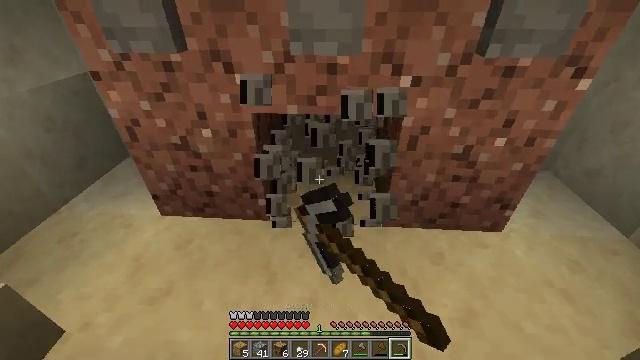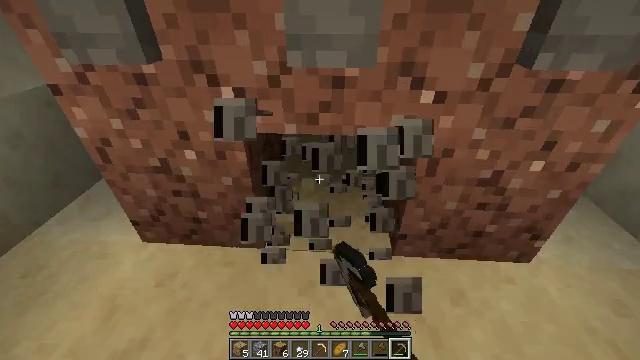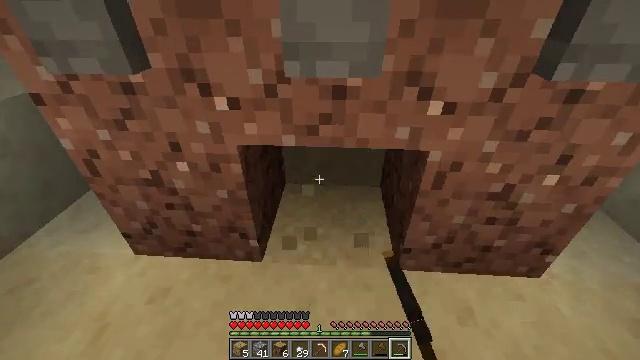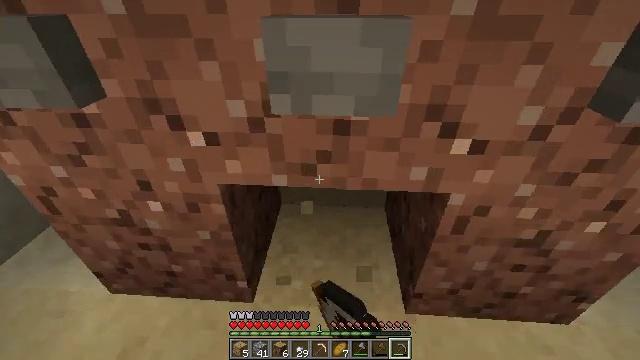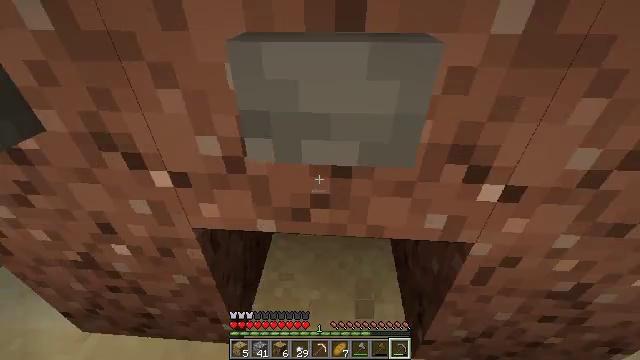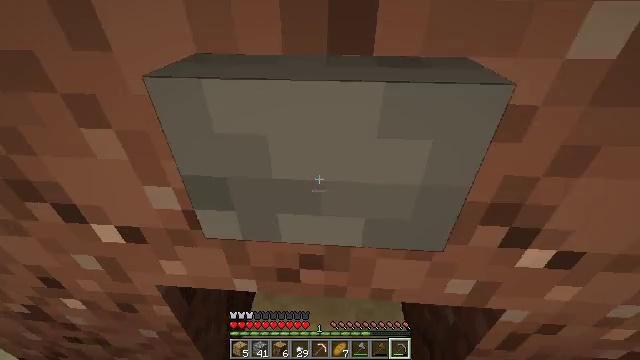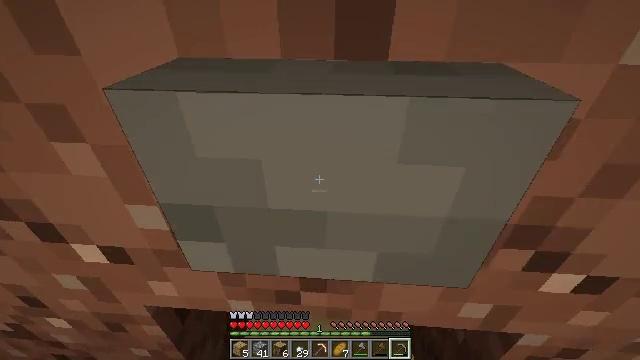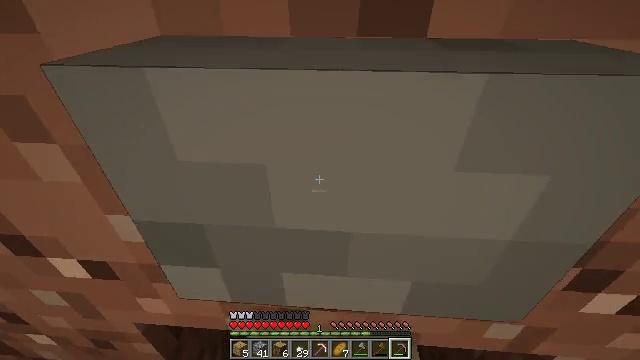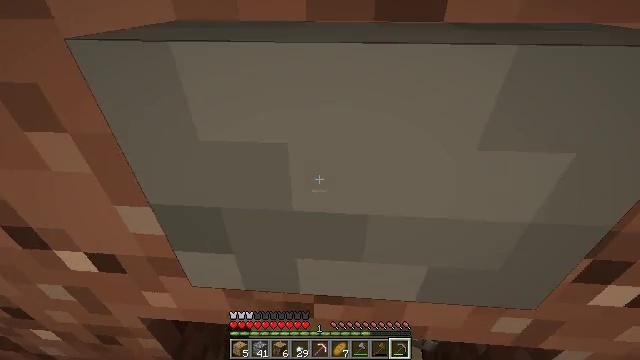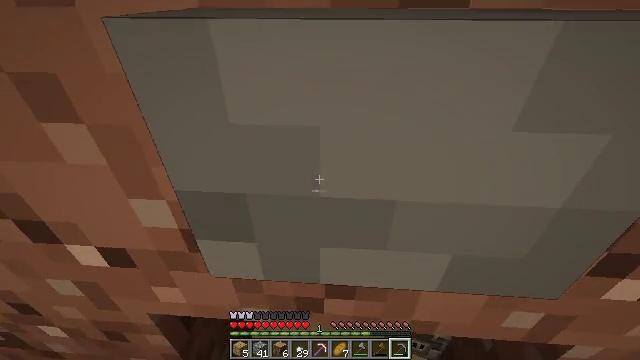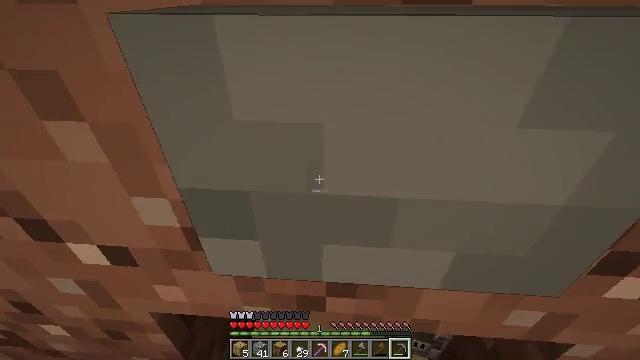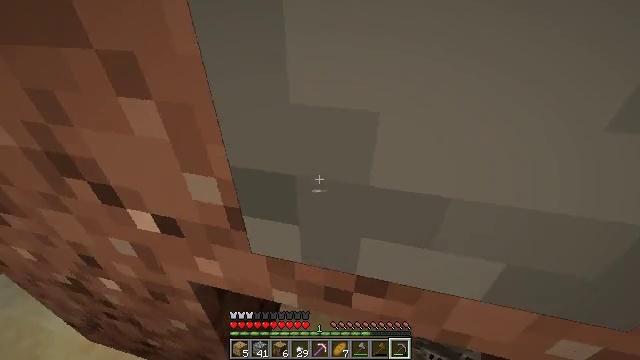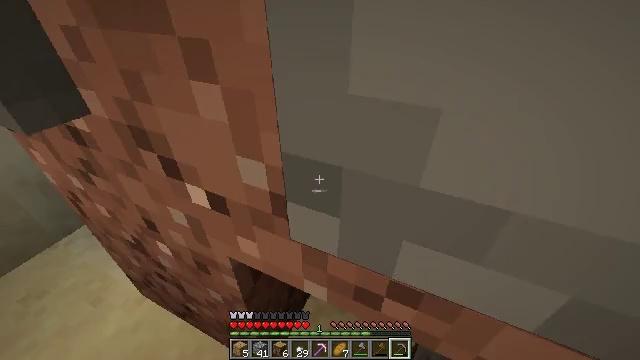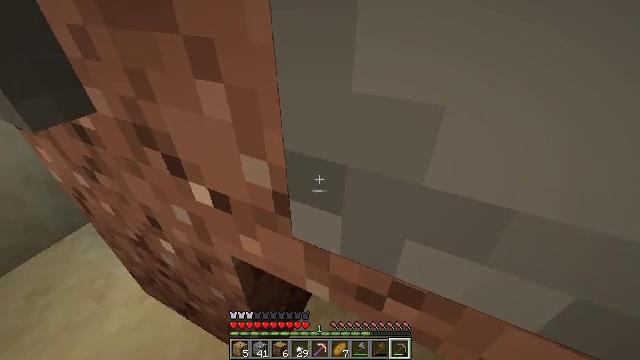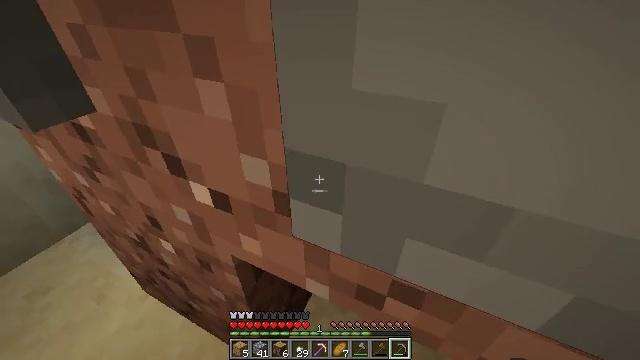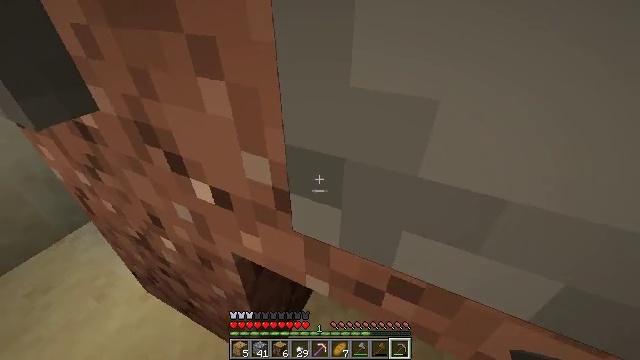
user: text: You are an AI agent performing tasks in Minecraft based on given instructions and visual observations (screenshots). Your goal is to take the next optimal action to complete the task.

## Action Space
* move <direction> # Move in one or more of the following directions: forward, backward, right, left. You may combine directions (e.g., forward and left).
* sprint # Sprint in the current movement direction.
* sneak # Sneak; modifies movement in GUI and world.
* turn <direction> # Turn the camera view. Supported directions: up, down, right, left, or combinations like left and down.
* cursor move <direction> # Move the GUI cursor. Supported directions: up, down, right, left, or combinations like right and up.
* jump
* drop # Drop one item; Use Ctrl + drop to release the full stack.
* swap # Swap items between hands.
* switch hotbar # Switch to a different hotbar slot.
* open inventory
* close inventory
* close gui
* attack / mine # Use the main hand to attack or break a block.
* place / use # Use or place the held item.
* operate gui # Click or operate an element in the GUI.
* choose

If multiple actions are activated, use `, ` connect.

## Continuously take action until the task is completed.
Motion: motion action
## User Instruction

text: Attack the stonecutter to pick it up.
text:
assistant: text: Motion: move forward, attack / mine
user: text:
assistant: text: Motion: move forward, attack / mine
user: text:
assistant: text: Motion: move forward, attack / mine
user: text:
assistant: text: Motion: move forward
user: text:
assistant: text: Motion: move forward
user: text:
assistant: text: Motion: move forward
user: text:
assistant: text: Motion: move forward
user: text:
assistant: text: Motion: move forward
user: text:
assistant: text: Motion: move forward
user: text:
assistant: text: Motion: no_op
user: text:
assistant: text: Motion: turn left and down
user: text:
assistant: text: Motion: turn left
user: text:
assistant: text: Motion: no_op
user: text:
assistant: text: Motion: no_op
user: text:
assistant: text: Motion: move back
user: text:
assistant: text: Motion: move back
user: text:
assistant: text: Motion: move back
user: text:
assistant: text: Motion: move back, turn up
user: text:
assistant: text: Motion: move back
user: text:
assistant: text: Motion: move back, turn up
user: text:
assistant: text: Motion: move back, turn left and up
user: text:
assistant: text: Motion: move back
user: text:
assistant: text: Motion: no_op
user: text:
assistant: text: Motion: turn left and up
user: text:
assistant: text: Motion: turn left
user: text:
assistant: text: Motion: turn left
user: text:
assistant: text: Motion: no_op
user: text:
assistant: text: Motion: no_op
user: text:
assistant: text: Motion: no_op
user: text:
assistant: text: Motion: no_op